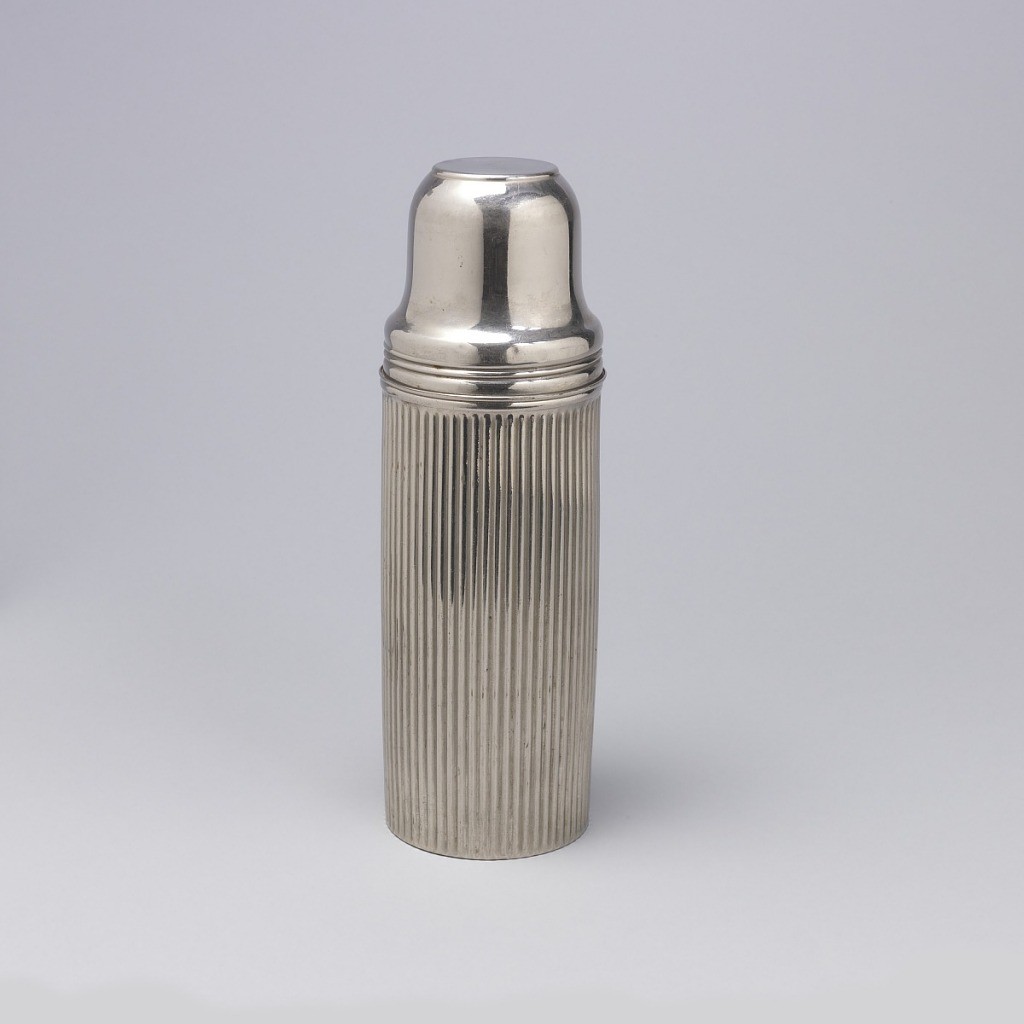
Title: Universal
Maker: Landers Frary & Clark, American, 1865 - 1965
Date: ca. 1917
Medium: Plated metal, glass, rubber
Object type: Flask
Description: Cylindrical, fluted metal body, horizontal ridges at top; tapering, flat-topped, cylindrical metal cup inverted over bottle mouth to serve as cap;  cap unscrews and lifts off to reveal small cylindrical rubber stopper, with circular metal top and hinged togle latch, set snuggly into circular mouth of interior glass vacuum bottle.